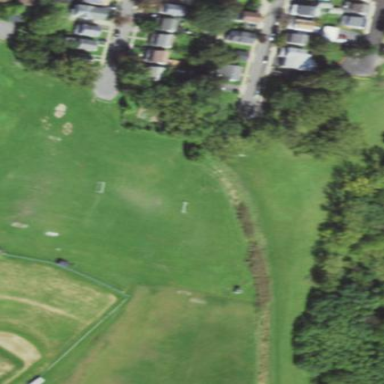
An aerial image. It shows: Soccer pitch for outdoor sports and leisure activities.